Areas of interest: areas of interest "Bank"
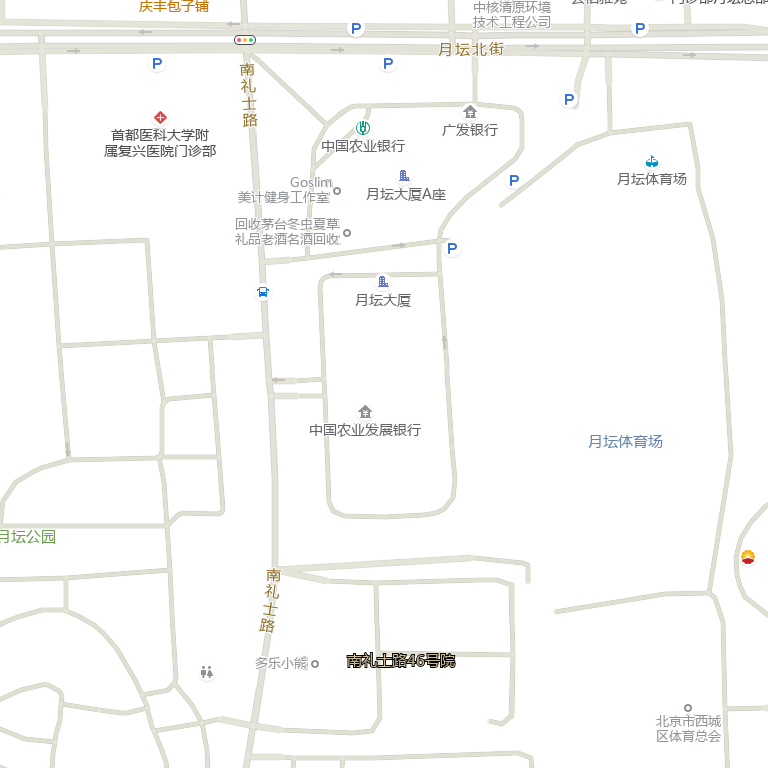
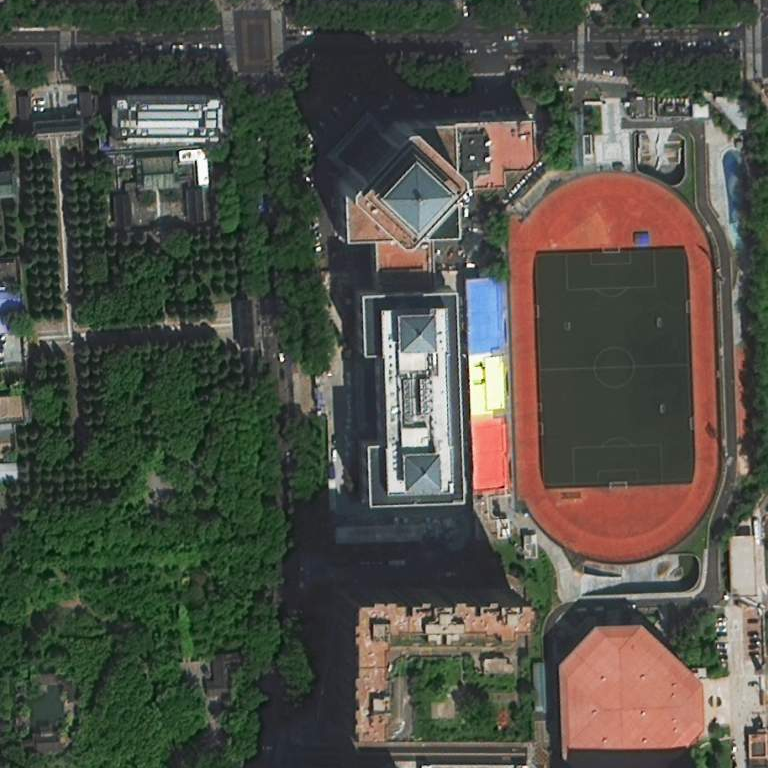